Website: lowes
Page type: customer-info-address
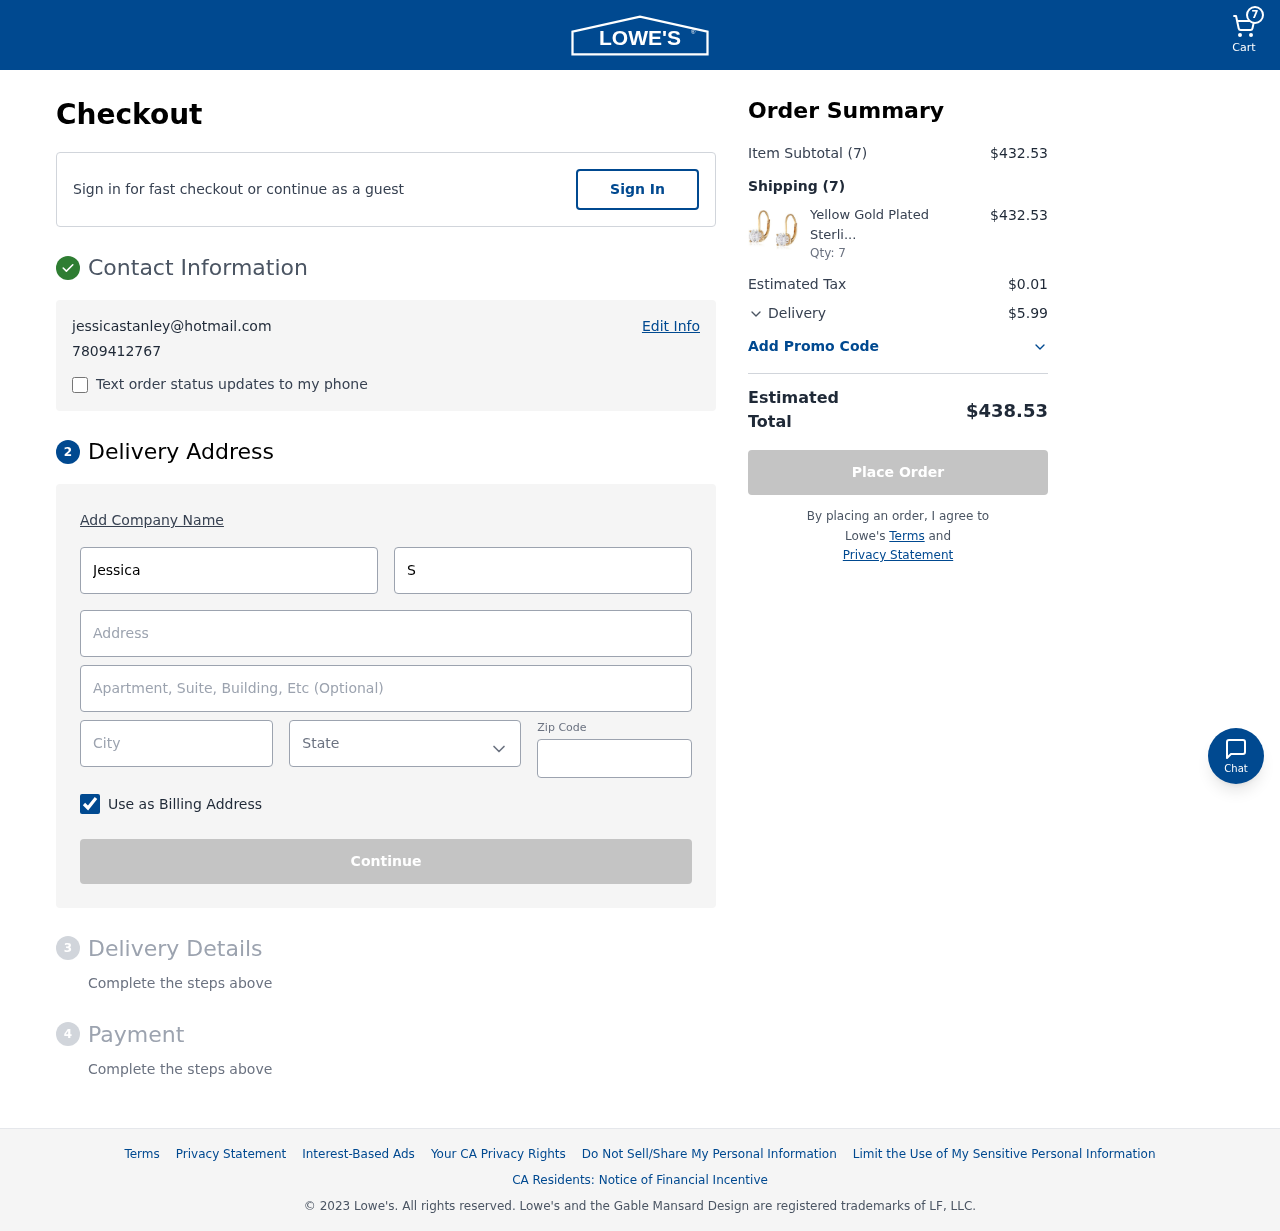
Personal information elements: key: PII_CITY
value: Lake Tracytown
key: PII_EMAIL
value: jessicastanley@hotmail.com
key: PII_FIRSTNAME
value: Jessica
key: PII_LASTNAME
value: Stanley
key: PII_PHONE
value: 7809412767
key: PII_POSTCODE
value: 82950
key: PII_STATE
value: Kansas
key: PII_STREET
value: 42538 Michael Pine
Product elements: key: PRODUCT1_NAME
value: Yellow Gold Plated Sterling Silver Lever back Earrings set with Round Swarovski Zirconia (2 cttw)
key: PRODUCT1_QUANTITY
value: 7
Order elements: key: ORDER_NUM_ITEMS
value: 7
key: ORDER_SUBTOTAL
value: $432.53
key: ORDER_NUM_ITEMS2
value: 7
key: ORDER_SUBTOTAL2
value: $432.53
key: ORDER_TAX
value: $0.01
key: ORDER_SHIPPING_COST
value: $5.99
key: ORDER_TOTAL
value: $438.53